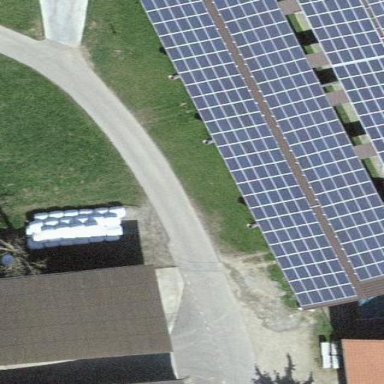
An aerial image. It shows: Solar power generator with photovoltaic panels.